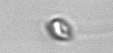
Label: flagellate